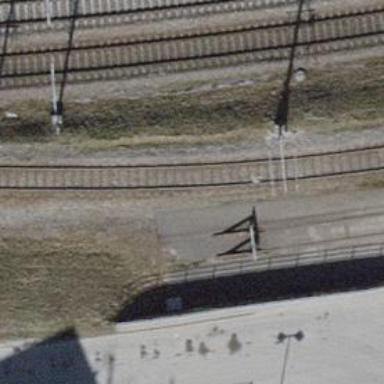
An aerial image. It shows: Railway buffer stop.